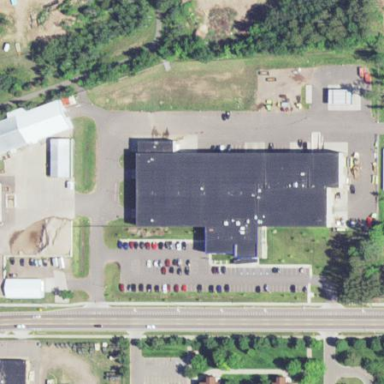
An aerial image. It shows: Civic building.